Aerial crown-view tile of a tropical tree (Barro Colorado Island, Panama), acquired 20240813:
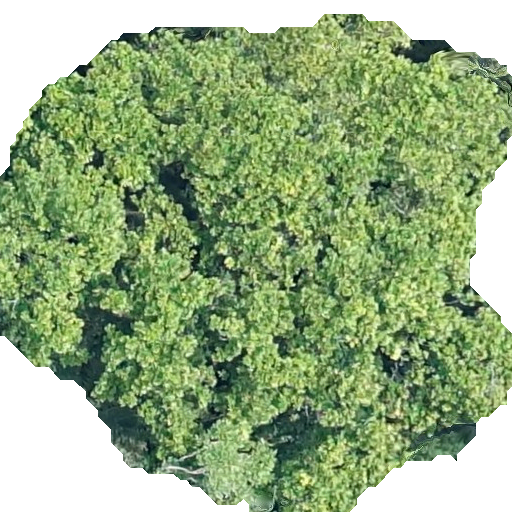
Species: Anacardium excelsum
GBIF accepted scientific name: Anacardium excelsum
Crown area: 319.587 m²